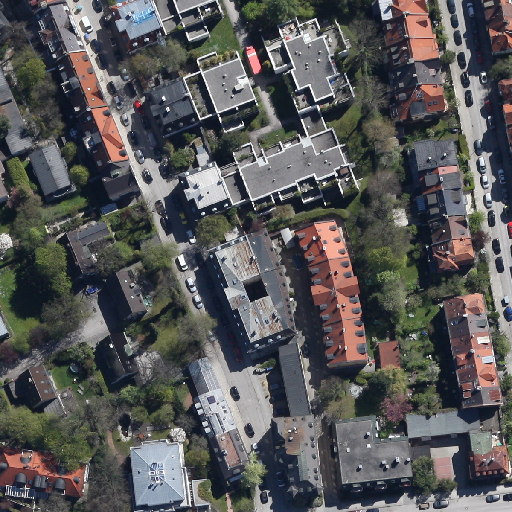
Referring expression: sidewalk along with tree